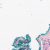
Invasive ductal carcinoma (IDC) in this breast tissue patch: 0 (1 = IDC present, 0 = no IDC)